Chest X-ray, PA view. Patient: 44 years old, sex M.
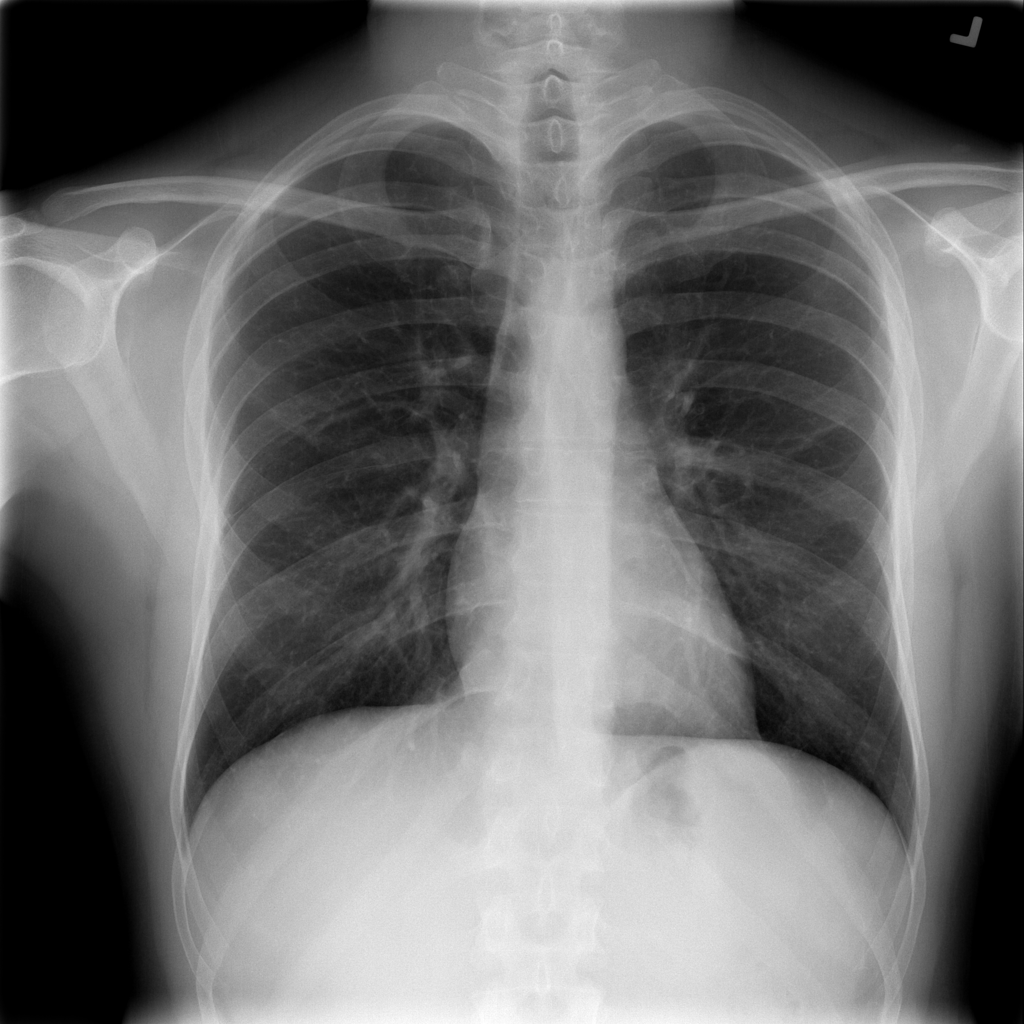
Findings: No Finding